Question: I have a few dependency properties that I would like to customize when interpreted by the WPF designer.
'DependencyProperty'
Is this even an acceptable practice? I expected to be able to do this through specifying attributes, but I'm not finding any documentation on it.
I want to choose the section for most of my properties, but I also want to specify the section as well. See image below.

Thanks for the help :)
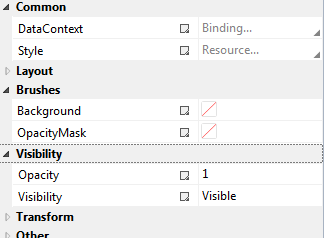
Answer: You need to use <URL>:
'''
[Category("Common")]
public string MyProperty { get; set; }
'''